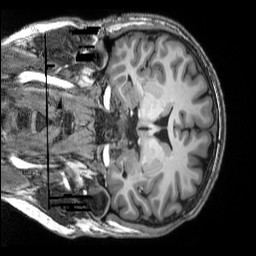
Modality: T1w
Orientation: coronal
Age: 23
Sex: male